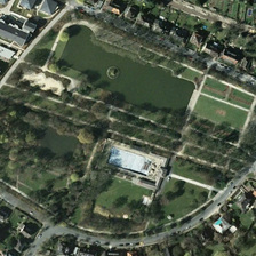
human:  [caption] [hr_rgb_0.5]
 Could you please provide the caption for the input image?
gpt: The green area of the park is very large.

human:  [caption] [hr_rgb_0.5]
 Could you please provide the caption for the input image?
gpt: There is a big square in the park.

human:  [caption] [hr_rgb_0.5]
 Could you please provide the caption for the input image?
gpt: There is a big square in the park.

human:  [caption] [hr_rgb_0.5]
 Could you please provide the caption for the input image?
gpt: Park Green is very big.

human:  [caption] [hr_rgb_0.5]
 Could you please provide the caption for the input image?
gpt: There is a big square in the park.